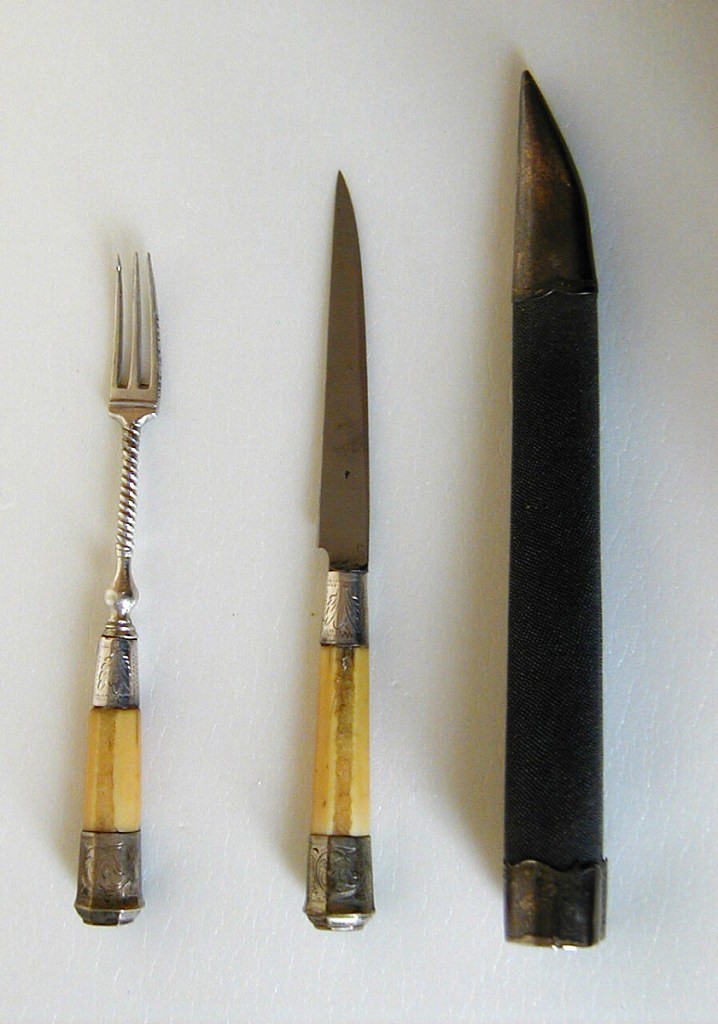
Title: Fork from Traveling Cutlery Set
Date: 18th century or 19th century
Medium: silver, ivory
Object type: fork
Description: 1985-103-137-a/c: Shagreen case for two implements, silver cap and t...;     1985-103-137-a: Sharkskin case for two implements. Silver cap at t...;     1985-103-137-b: Knife with steel blade with straight lower edge an...;     1985-103-137-c: Fork with three curved tines, long baluster neck, ...